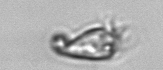
Label: Paratontonia_gracillima